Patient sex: F
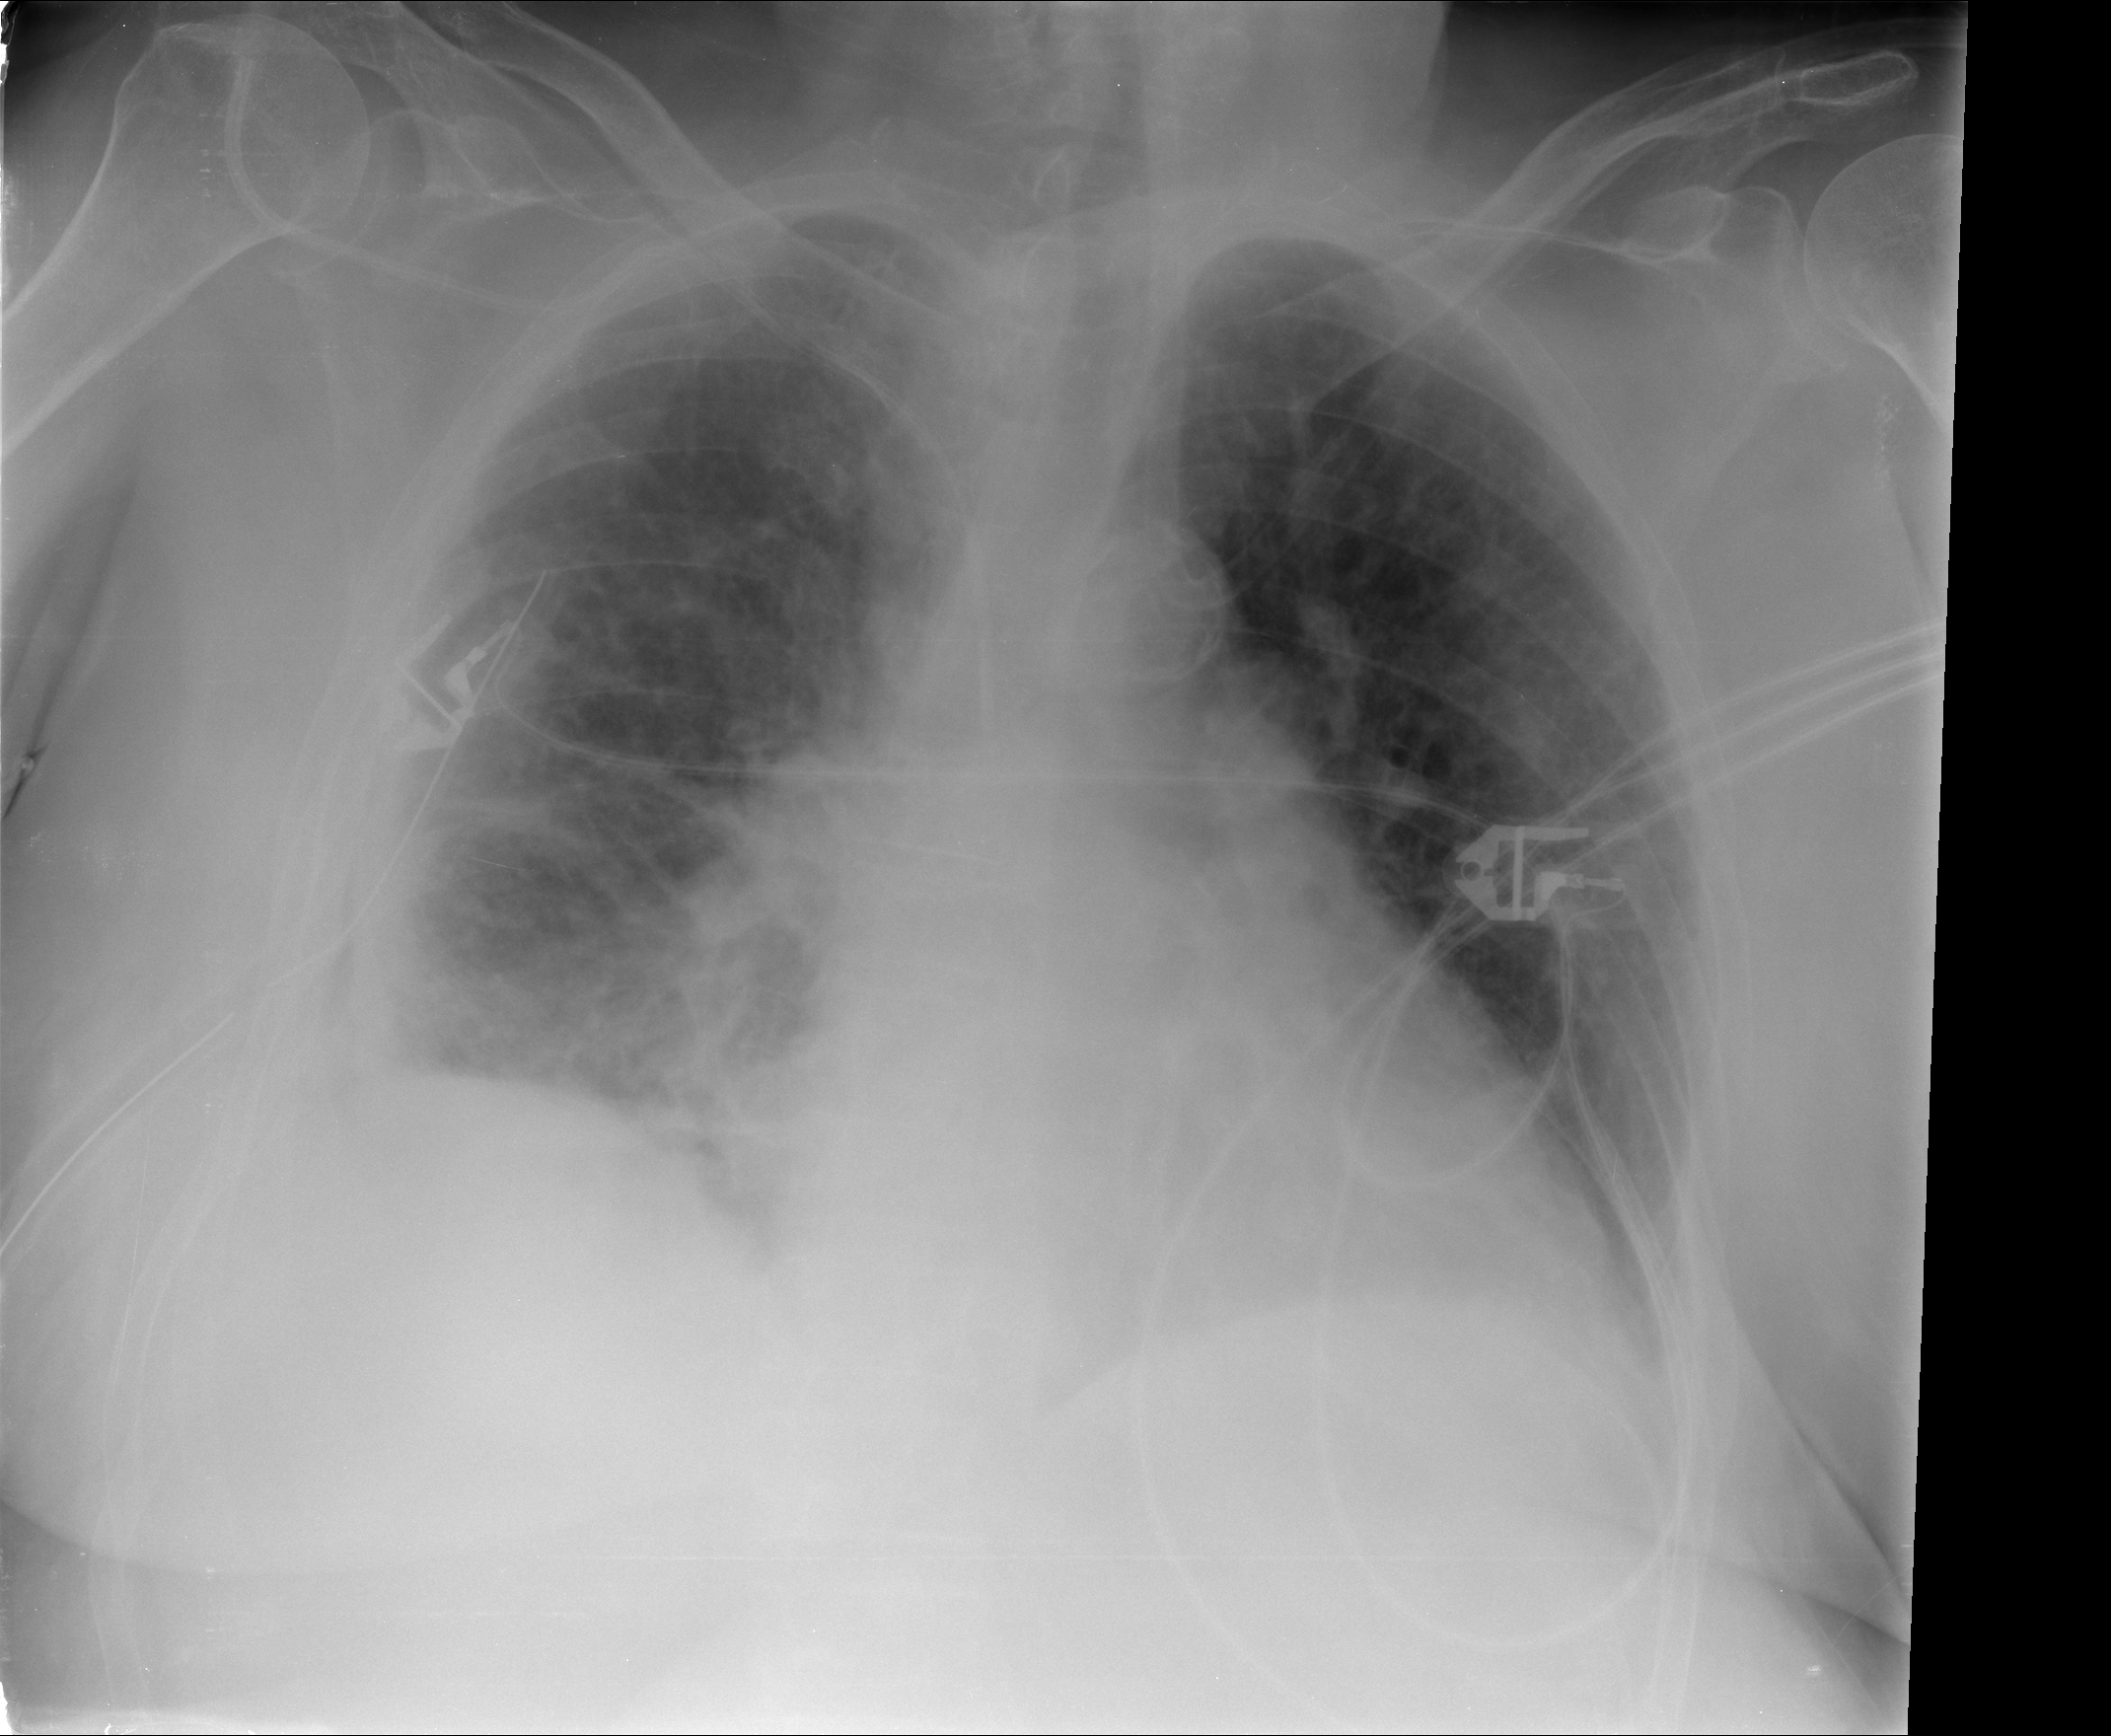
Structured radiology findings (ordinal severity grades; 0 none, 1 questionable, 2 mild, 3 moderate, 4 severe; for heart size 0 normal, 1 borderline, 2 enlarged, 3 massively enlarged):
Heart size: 2
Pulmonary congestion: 3
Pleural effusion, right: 2
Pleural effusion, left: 0
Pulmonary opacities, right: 2
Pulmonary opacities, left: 0
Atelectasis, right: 2
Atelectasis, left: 0